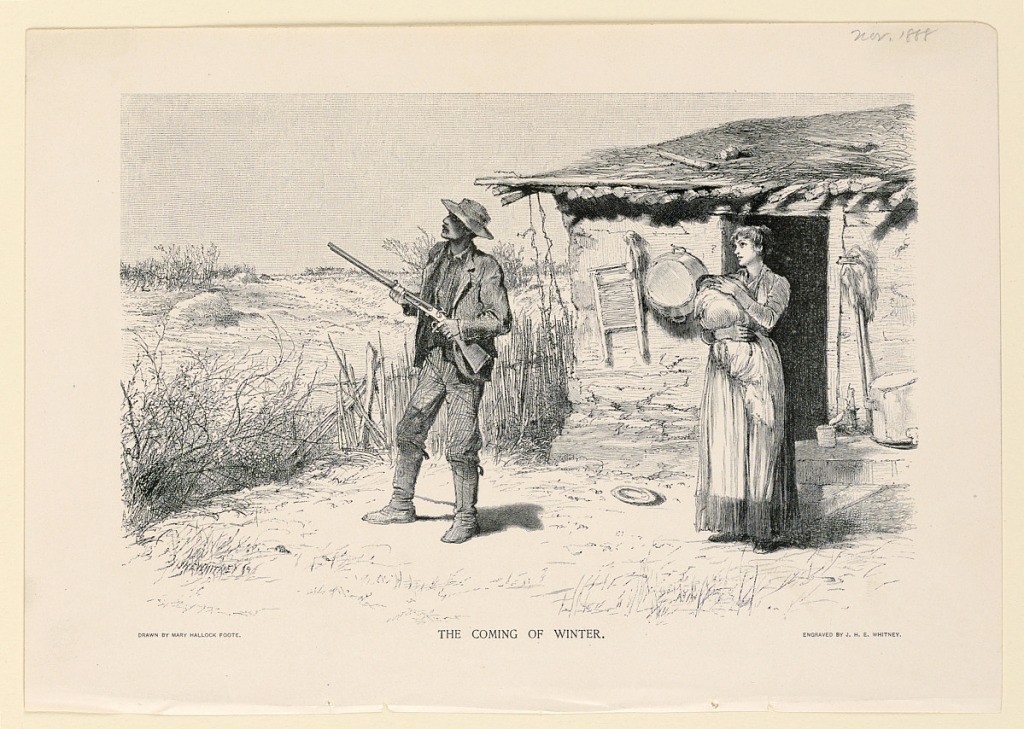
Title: The Coming of Winter, Illustration for Century Magazine (XXXVII, No, 2, December, 1888, p. 162.
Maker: Mary A. Hallock Foote, American, 1847–1938
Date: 1888
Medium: Wood-engraving in black ink on paper
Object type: Print
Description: Outside a house, a woman holds a child in her arms while a man beside her holds his rifle in readiness, looking toward the sky.